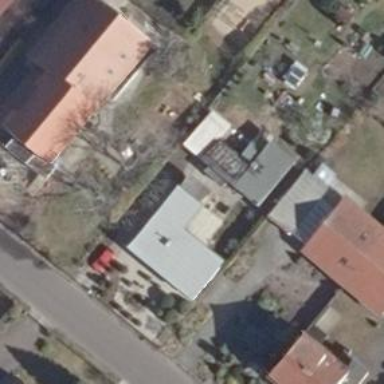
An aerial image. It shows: Kindergarten.